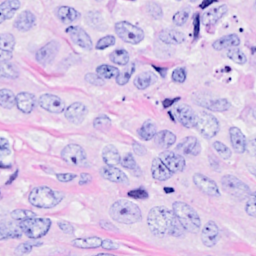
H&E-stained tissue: Breast